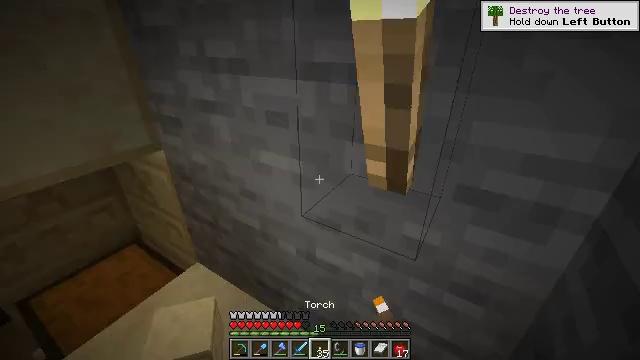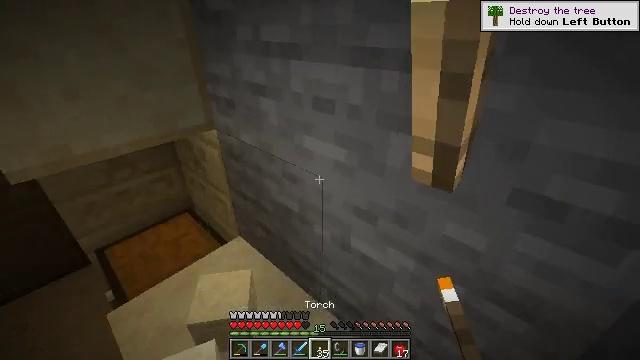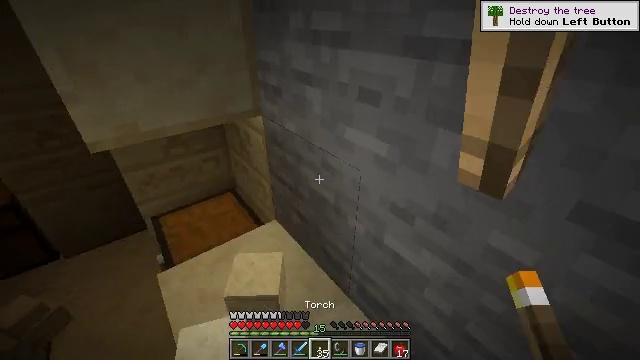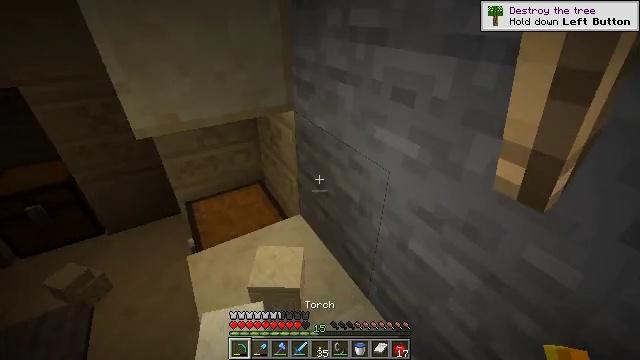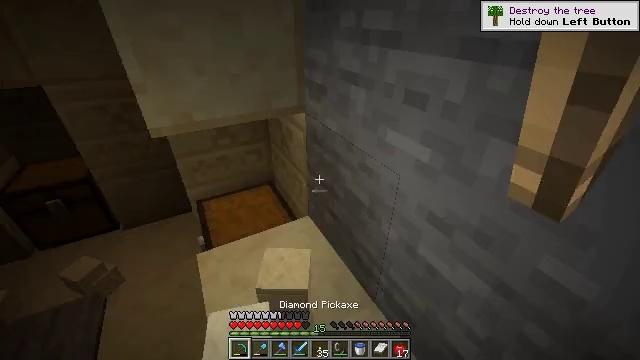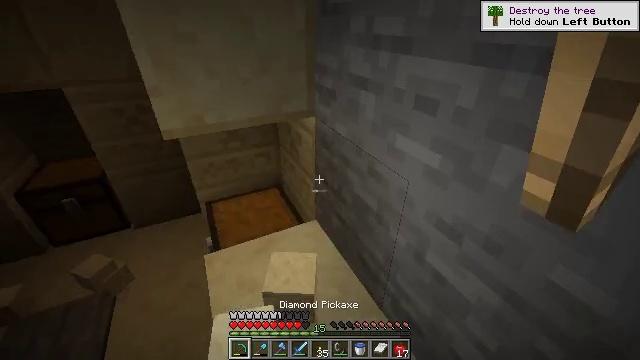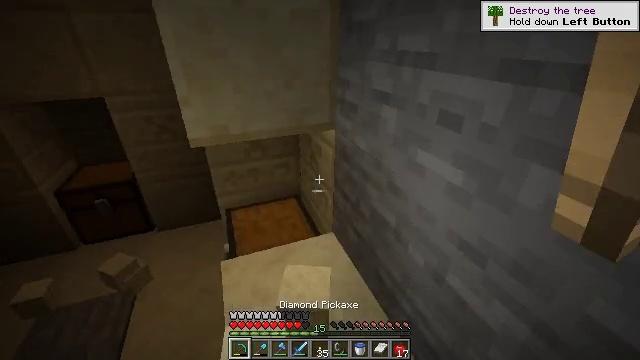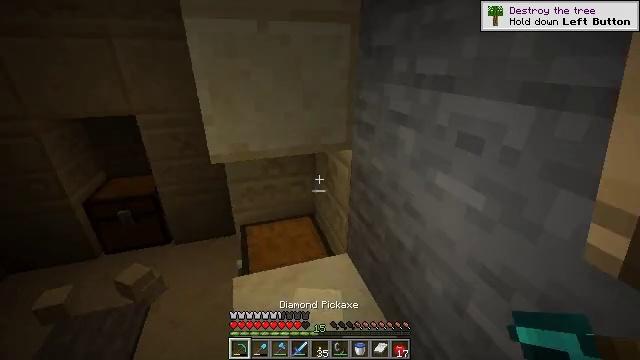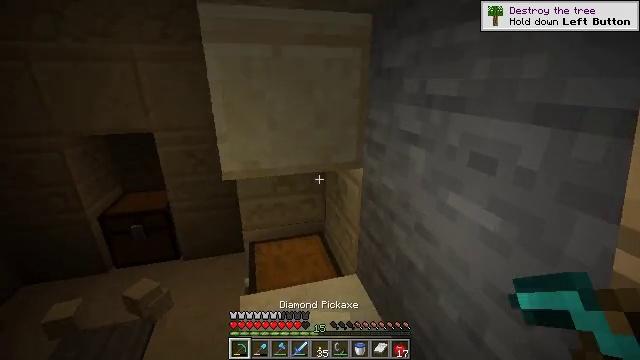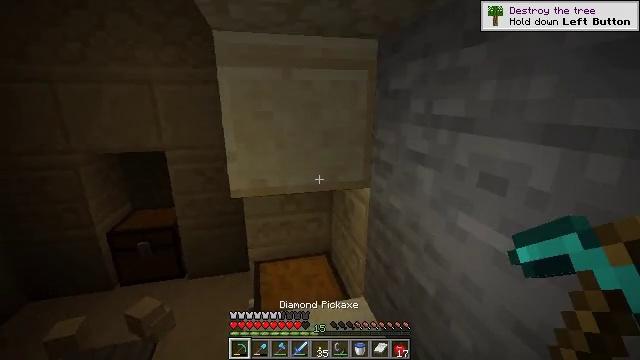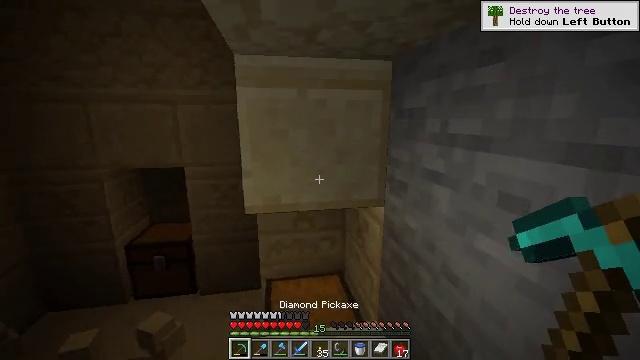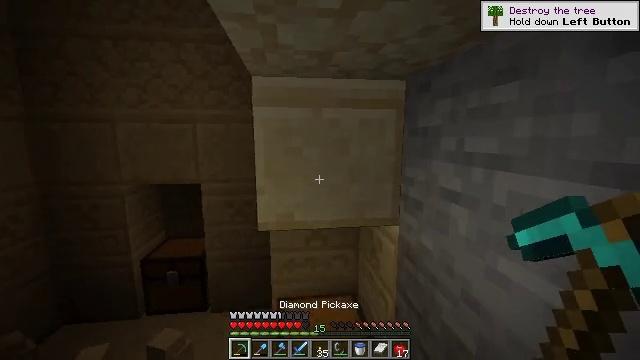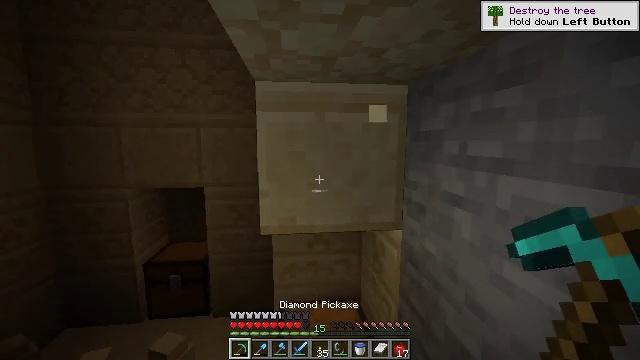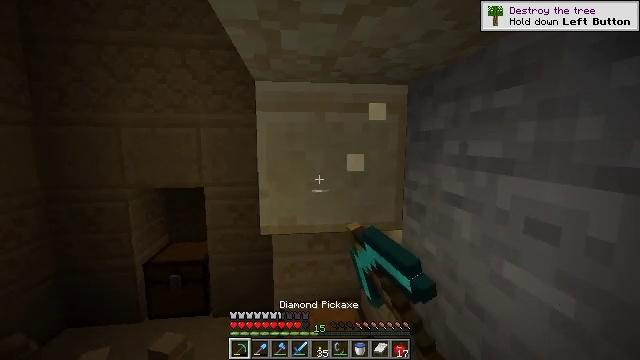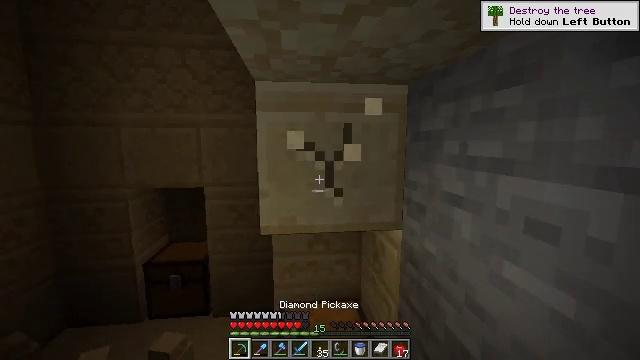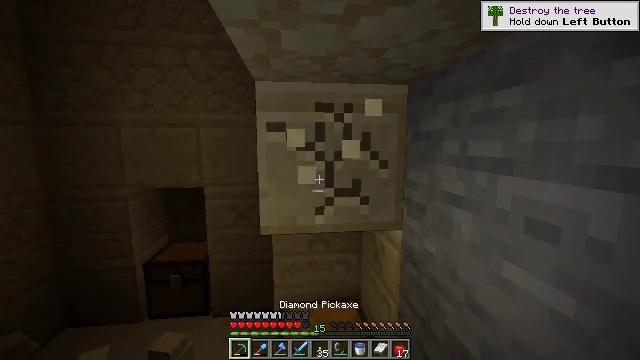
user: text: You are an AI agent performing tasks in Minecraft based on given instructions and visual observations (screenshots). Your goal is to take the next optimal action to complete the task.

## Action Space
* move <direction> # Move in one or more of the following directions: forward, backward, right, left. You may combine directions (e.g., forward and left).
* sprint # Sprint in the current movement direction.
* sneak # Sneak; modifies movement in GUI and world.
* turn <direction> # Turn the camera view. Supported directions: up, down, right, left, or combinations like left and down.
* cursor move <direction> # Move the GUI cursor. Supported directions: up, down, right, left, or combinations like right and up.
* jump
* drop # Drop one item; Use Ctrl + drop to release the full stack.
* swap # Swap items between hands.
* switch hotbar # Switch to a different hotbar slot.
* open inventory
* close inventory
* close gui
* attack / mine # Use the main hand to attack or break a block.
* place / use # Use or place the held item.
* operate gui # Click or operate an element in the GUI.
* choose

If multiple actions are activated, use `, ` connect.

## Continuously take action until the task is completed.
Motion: motion action
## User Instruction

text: Dig up some cut sandstone blocks.
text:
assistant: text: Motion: turn left and down
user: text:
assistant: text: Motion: turn left and down
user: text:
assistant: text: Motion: turn left, switch to hotbar 1
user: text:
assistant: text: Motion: turn left, switch to hotbar 1
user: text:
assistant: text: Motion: turn left
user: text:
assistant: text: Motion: turn left and up
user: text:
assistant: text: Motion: turn left and up
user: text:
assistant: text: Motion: turn left and up
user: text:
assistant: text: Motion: turn left and up
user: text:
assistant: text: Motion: turn left and up
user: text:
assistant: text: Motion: turn left and up
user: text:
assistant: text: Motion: attack / mine
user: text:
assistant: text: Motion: attack / mine
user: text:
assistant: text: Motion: attack / mine
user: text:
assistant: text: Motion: attack / mine
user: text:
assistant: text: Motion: attack / mine
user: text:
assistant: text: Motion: move forward, attack / mine
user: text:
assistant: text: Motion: move forward, attack / mine
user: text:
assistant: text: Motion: move forward, attack / mine
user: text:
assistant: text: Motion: move forward, attack / mine
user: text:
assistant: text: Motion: attack / mine
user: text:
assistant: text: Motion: attack / mine
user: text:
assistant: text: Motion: attack / mine
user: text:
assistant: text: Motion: attack / mine
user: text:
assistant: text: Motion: attack / mine
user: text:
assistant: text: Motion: attack / mine
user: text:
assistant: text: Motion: attack / mine
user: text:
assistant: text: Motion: attack / mine
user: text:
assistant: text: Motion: attack / mine
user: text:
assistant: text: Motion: attack / mine